Question: I've removed all development and installer certificates from the development portal, created a new CSR and generated new Application and Installer certificates.
Now I'm about to distribute the App to the MAS and am constantly presented with this error:
'''
"Name" is a valid identity. However, the private key for the associated package
identity "Name" is not installed on this Mac.
Developer Profiles from a different Mac can be imported.
'''
This puzzles me, since the private key is on the System, how else could I've generated the certificates without them?

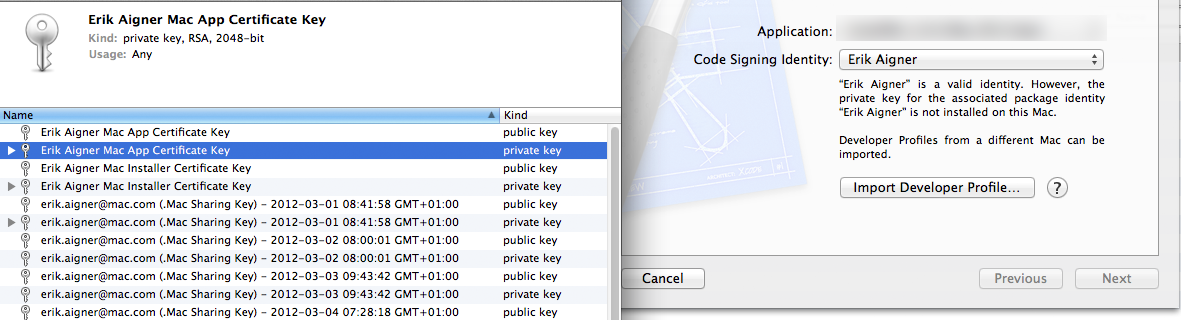
Answer: Double check you have removed all old certs, there is a menu item in the KeyChain app to show all expired certs. I threw away all expired certs and things started working.